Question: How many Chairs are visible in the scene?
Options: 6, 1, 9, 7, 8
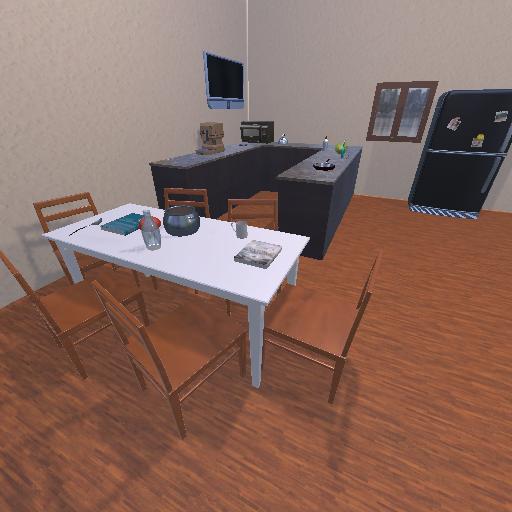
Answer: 6